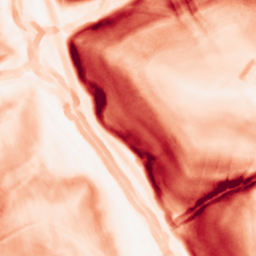
Category: morphological
Decomposition family: morphological_gradient
Decomposition parameters: size: 5
shape: diamond
Upsampling method: linear_exact
Upsampling parameters: scale: 2
Upsampling scale: 2